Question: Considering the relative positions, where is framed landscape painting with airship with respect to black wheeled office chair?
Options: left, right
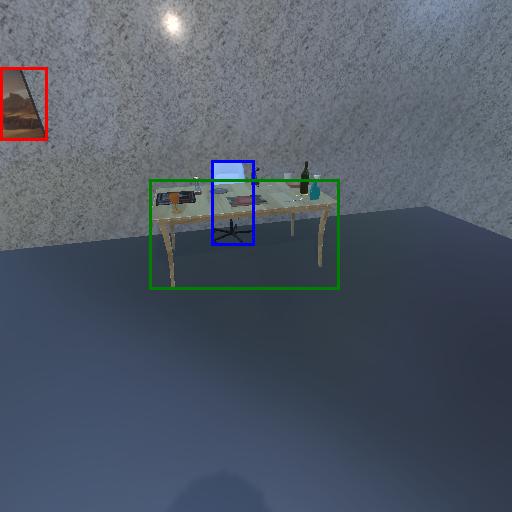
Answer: left